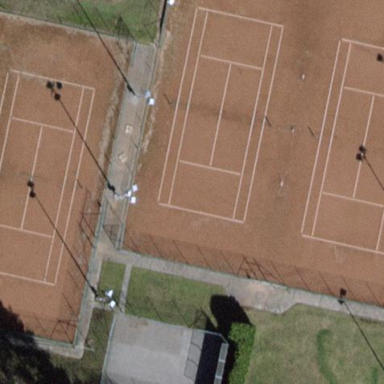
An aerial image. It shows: Tartan tennis court on pitch designated for leisure land.